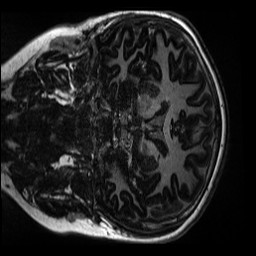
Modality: MP2RAGE
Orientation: coronal
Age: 11
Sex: female
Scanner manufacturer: siemens
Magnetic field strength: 3 T
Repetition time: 4 s
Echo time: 0.00303 s